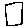
Label: square